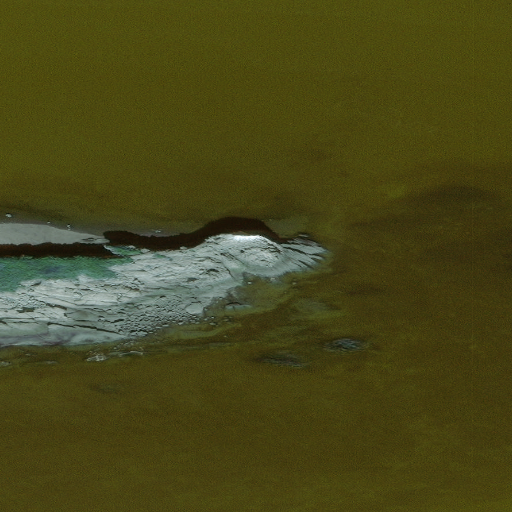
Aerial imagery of island in Alaska named Vert Island containing only unknown